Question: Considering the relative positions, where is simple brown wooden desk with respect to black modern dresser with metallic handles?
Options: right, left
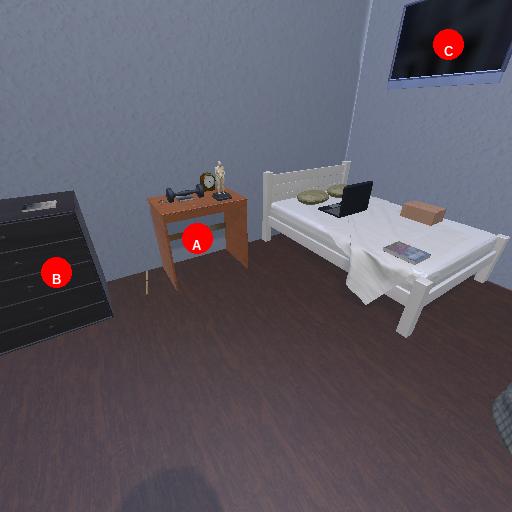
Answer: right